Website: ulta-beauty
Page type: customer-info-address
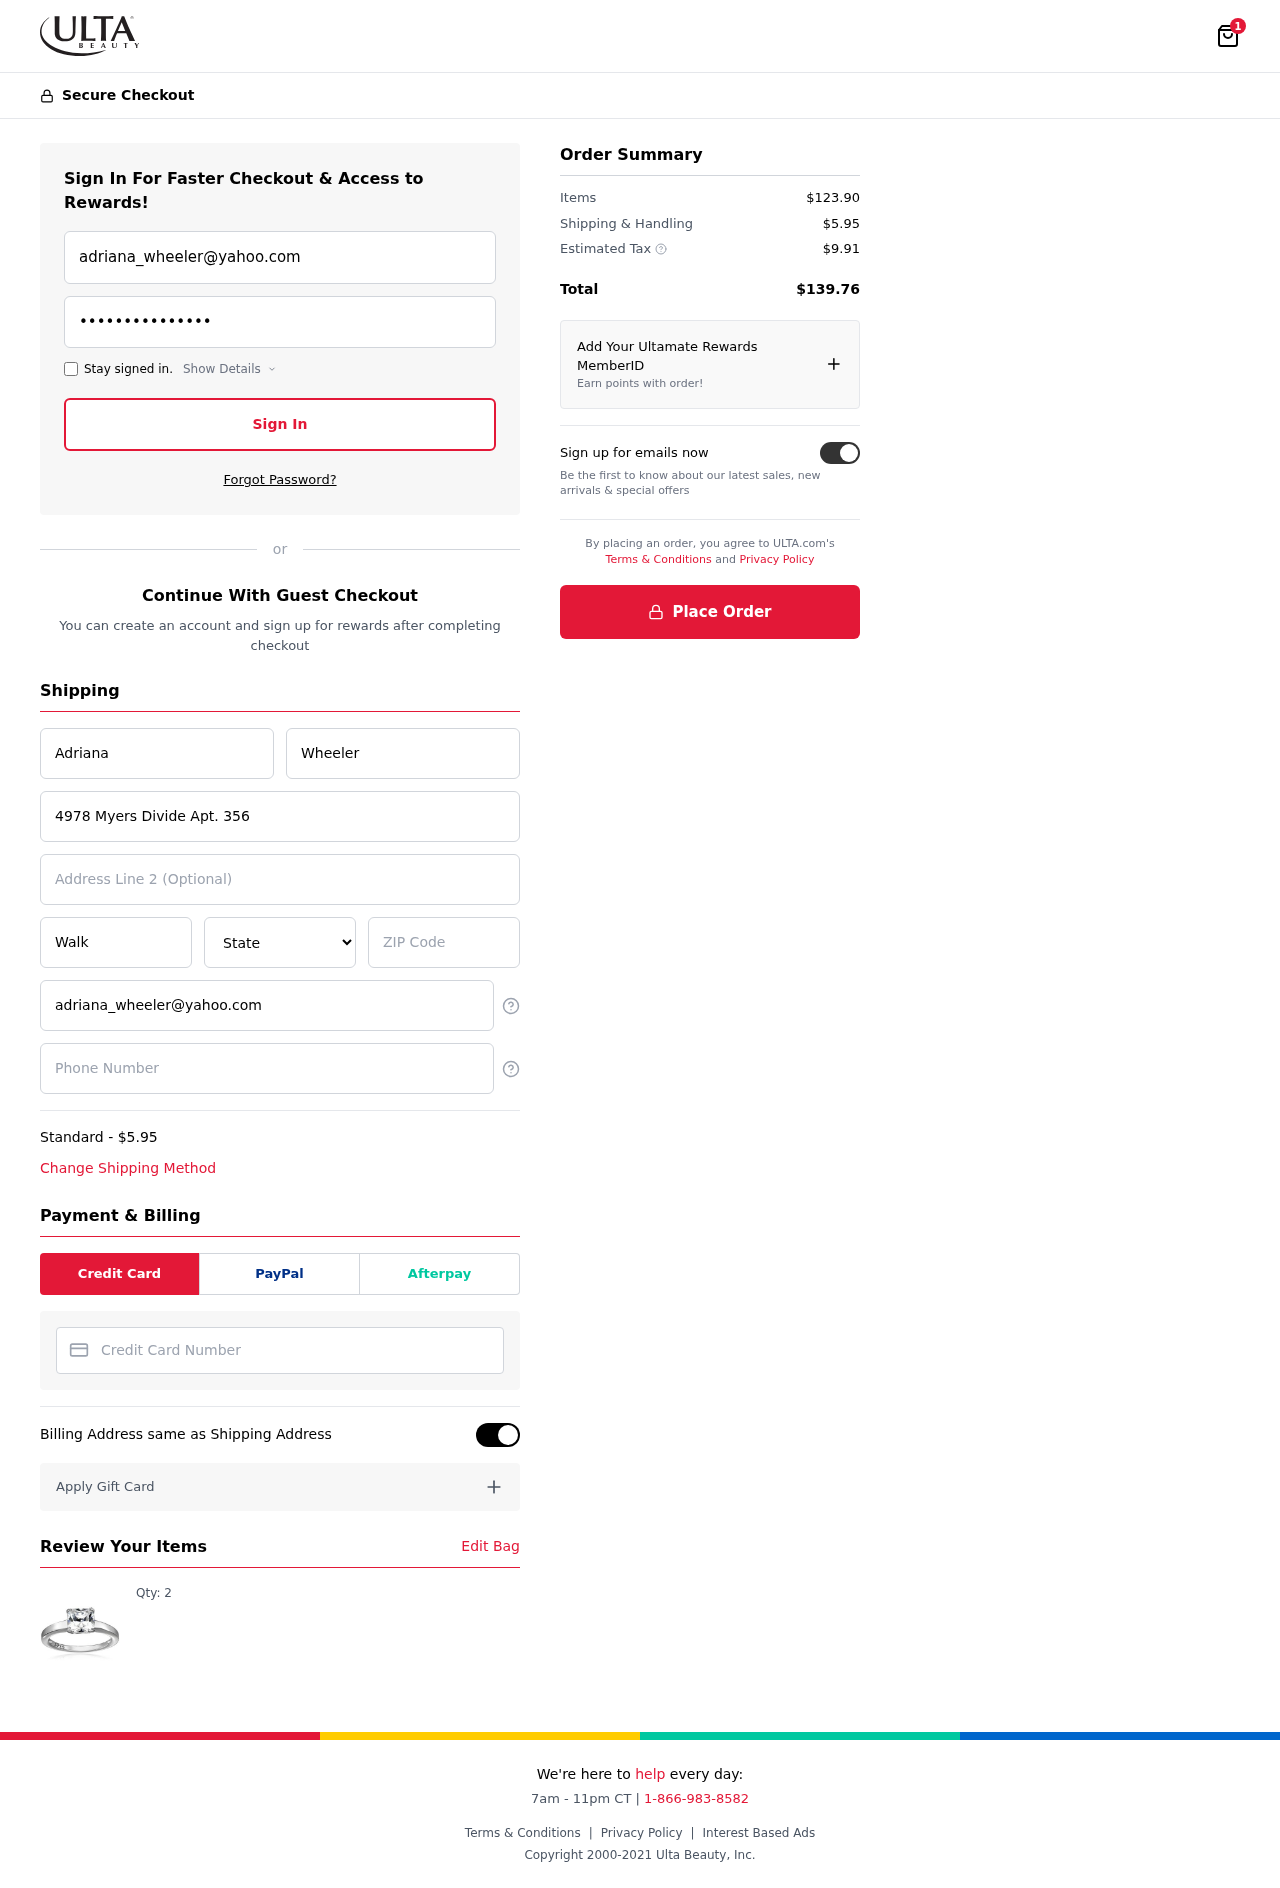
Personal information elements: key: PII_CARD_NUMBER
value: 2283 6262 2331 5728
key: PII_CITY
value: Walkerland
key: PII_EMAIL
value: adriana_wheeler@yahoo.com
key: PII_FIRSTNAME
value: Adriana
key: PII_LASTNAME
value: Wheeler
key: PII_PHONE
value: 5384971424
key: PII_POSTCODE
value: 14299
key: PII_STATE
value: Nebraska
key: PII_STREET
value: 4978 Myers Divide Apt. 356
Product elements: key: PRODUCT1_QUANTITY
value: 2
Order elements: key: ORDER_NUM_ITEMS
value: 1
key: ORDER_SHIPPING_COST
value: $5.95
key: ORDER_ITEMS_TOTAL
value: $123.90
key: ORDER_SHIPPING_COST2
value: $5.95
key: ORDER_TAX
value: $9.91
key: ORDER_TOTAL
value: $139.76